Field crop: maize
Growth stage: 1
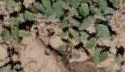
Species: convolvulus